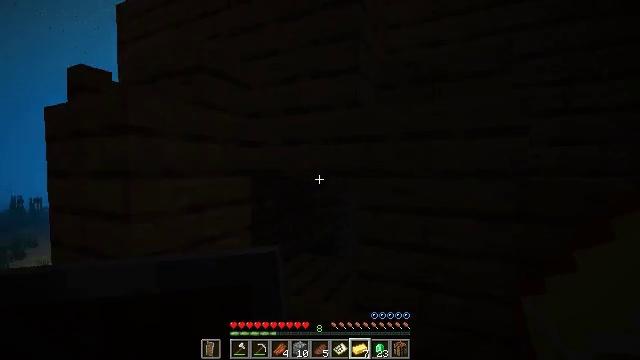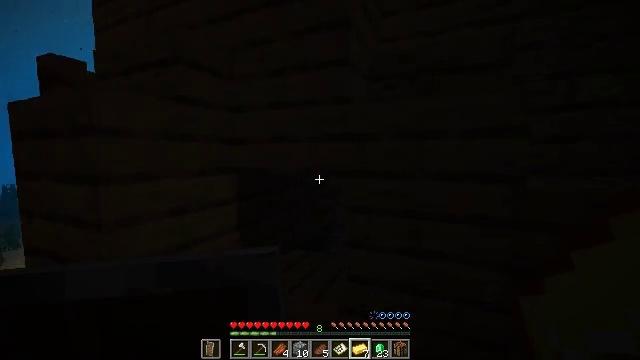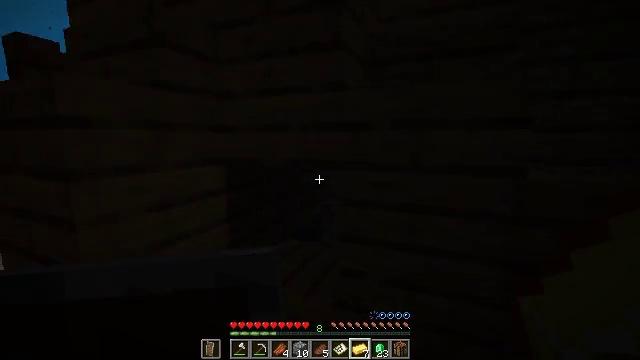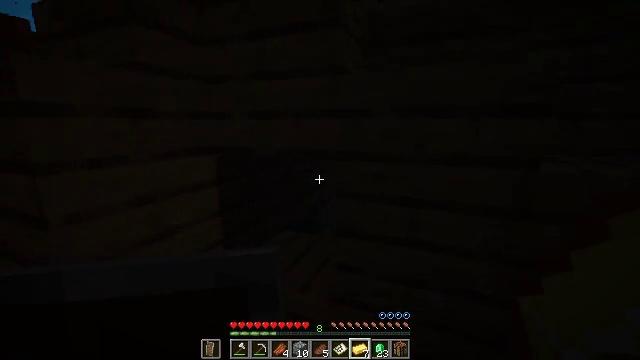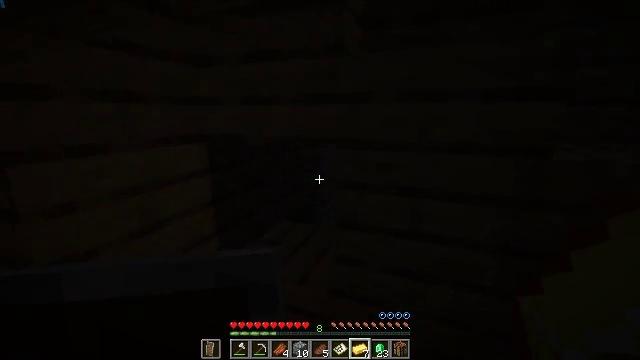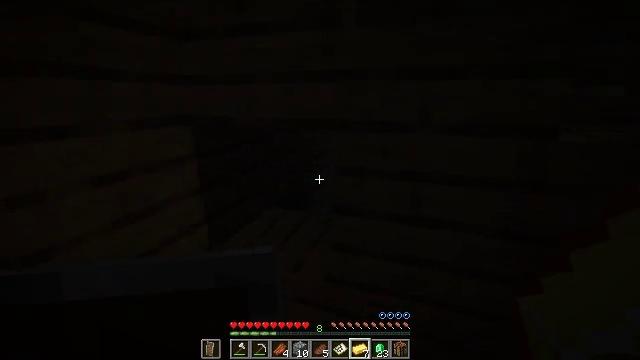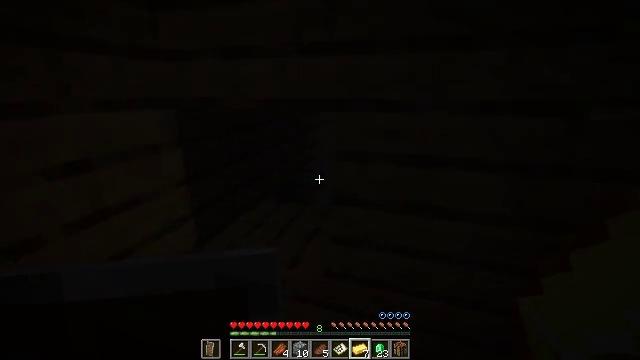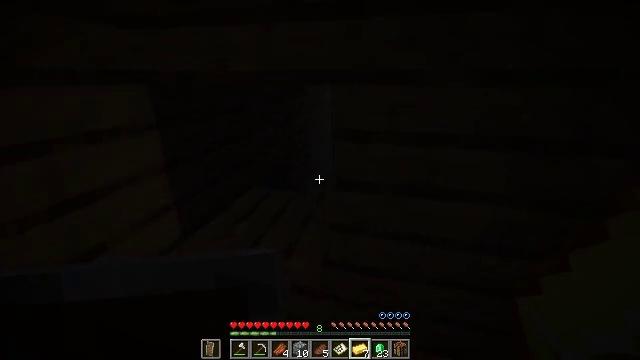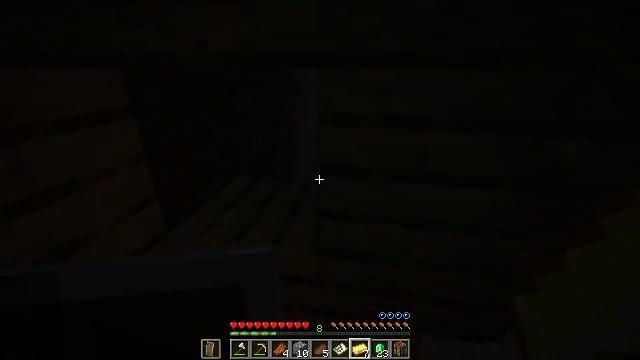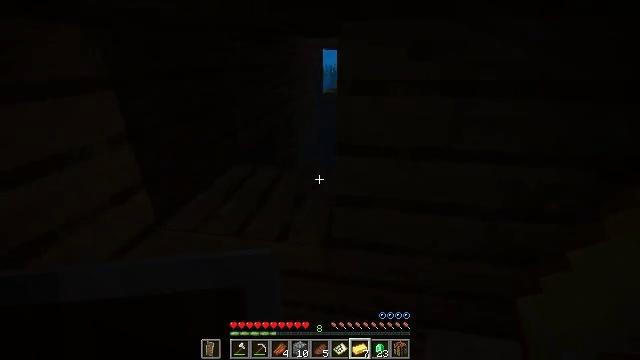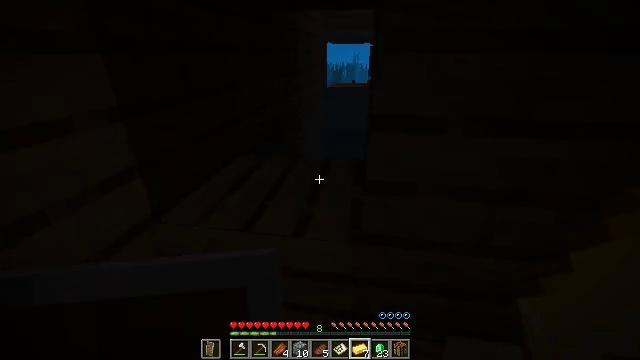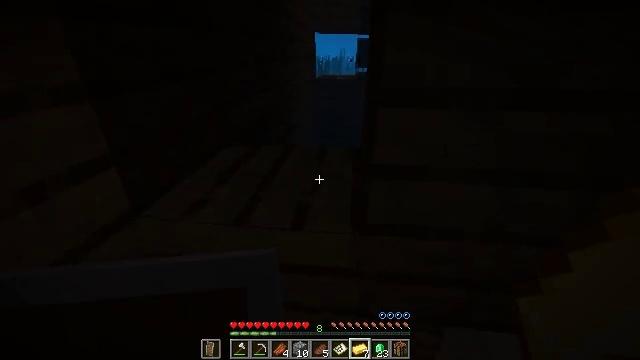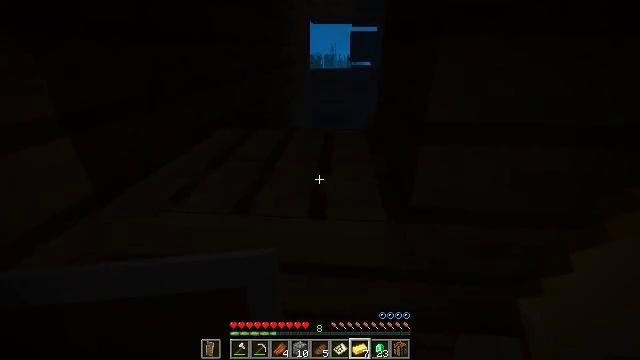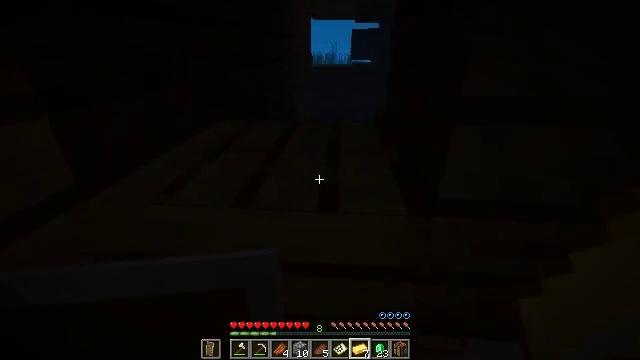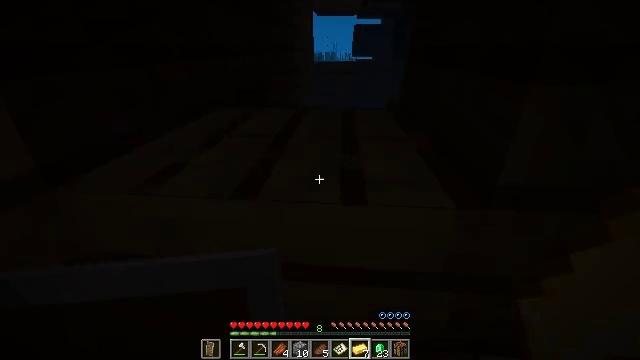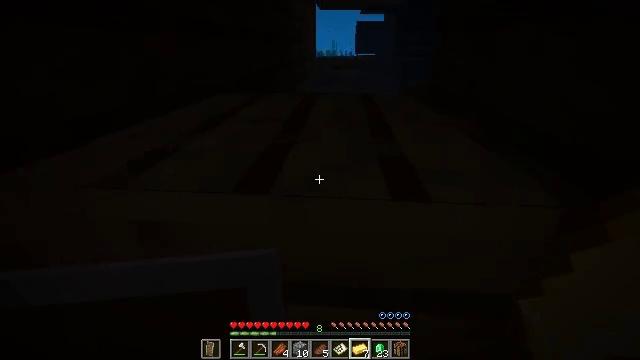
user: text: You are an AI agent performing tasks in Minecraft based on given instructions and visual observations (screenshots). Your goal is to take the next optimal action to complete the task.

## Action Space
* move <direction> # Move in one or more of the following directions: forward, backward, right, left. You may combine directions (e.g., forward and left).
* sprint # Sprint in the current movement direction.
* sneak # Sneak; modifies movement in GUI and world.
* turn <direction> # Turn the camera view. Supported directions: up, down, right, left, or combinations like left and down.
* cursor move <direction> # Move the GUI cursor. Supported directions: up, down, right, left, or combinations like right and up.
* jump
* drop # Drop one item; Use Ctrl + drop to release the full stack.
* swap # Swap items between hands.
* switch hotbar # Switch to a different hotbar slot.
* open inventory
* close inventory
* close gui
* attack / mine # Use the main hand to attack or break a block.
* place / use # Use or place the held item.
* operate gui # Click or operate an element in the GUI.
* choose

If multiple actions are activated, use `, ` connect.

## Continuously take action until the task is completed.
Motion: motion action
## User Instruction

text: Remove a filled map from the inventory.
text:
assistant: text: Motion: move forward and move left, sprint, turn down
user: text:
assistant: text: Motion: move forward and move left, sprint, turn down
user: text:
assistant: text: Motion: move forward and move left, sprint, turn down
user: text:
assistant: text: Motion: move forward and move left, sprint, turn down
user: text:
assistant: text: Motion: move forward and move left, sprint, turn right and down
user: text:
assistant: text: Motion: move forward and move left, sprint, turn right and down
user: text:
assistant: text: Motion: move forward and move left, sprint, turn right and down
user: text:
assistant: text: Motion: move forward and move left, sprint, turn right and down
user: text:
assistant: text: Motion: move forward and move left, sprint, turn right and down
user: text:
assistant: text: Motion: move forward, sprint
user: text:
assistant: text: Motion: move forward, sprint, turn right and down
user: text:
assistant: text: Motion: move forward, sprint, turn right
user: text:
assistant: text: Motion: move forward, sprint
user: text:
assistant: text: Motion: move forward, sprint, jump
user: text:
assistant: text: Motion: move forward, sprint, jump
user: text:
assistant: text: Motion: move forward, sprint, turn right, jump
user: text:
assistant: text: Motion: move forward, sprint, turn right and down, jump
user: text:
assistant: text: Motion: move forward, sprint, turn right, jump
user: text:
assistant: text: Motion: move forward, sprint, jump
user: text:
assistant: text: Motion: move forward, sprint, jump
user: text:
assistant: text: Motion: move forward, sprint, turn right and down, jump
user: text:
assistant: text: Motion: move forward, sprint, turn right and down, jump
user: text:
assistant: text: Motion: move forward, sprint, jump
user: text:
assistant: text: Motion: move forward, sprint, jump
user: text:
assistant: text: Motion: move forward, sprint, jump
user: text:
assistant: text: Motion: move forward, sprint, turn right and up, jump
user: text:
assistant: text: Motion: move forward, sprint, turn right and up, jump
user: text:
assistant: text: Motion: move forward, sprint, turn right and up, jump
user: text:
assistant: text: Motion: move forward, sprint, turn right and up, jump
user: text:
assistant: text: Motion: move forward, sprint, turn up, jump